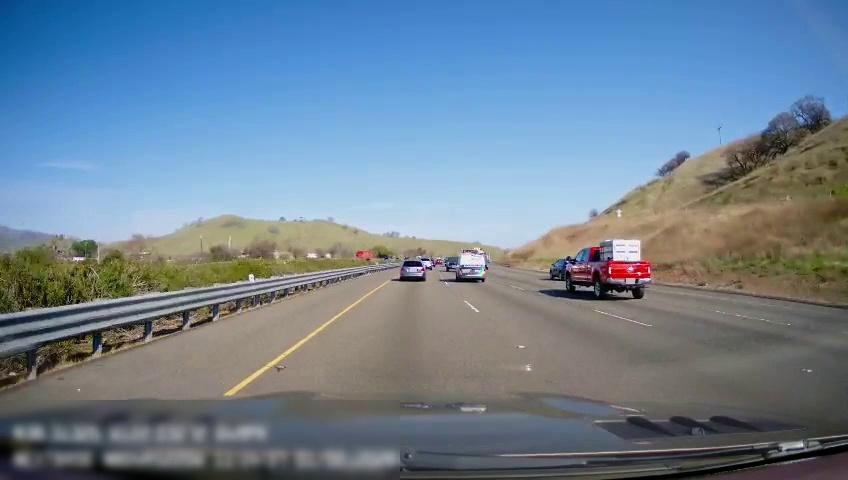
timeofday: Day
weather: Sunny
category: Drivable Space
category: Vehicles | Truck
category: Vehicles | SUV
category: Vehicles | Truck
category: Vehicles | Truck
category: Vehicles | SUV
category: Vehicles | Van
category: Vehicles | SUV
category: Lanes | Current Lane
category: Lanes | Current Lane
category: Lanes | Alternate Lane
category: Lanes | Alternate Lane
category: Lanes | Alternate Lane